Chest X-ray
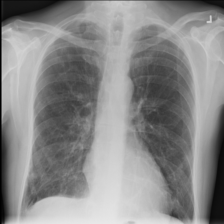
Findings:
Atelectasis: negative
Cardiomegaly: negative
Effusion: negative
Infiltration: positive
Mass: negative
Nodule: positive
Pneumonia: negative
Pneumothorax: negative
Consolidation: negative
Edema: negative
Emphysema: negative
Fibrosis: negative
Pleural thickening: negative
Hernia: negative